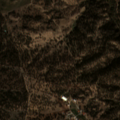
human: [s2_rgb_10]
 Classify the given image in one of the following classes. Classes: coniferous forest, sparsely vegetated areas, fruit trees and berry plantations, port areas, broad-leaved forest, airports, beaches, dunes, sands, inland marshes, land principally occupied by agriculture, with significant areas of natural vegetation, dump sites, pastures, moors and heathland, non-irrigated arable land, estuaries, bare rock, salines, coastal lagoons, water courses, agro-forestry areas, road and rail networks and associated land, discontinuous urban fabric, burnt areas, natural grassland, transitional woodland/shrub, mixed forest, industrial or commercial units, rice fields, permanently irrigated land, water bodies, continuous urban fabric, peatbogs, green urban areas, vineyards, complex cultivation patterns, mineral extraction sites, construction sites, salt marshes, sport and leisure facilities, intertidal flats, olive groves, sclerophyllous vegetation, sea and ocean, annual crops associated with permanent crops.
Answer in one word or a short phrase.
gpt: non-irrigated arable land, agro-forestry areas, broad-leaved forest